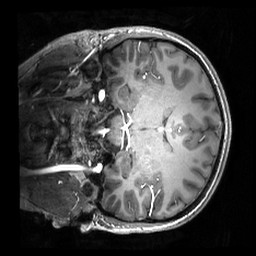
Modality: T1w
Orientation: coronal
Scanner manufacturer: philips
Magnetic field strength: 7 T
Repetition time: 0.008 s
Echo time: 0.001974 s